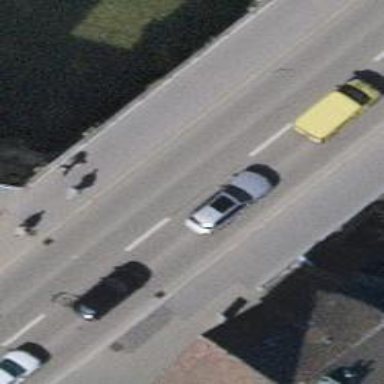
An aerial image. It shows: Secondary road bridge with asphalt surface and separate sidewalk.